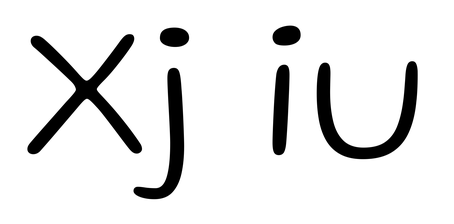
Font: Gluten_ExtraLight